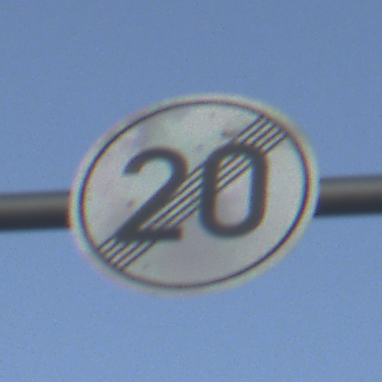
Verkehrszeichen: EndeGeschwindigkeit20
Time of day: SunriseSunset
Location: Outdoor (RoadRail)
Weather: PartlyCloudy
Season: NotSpecified
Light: Natural